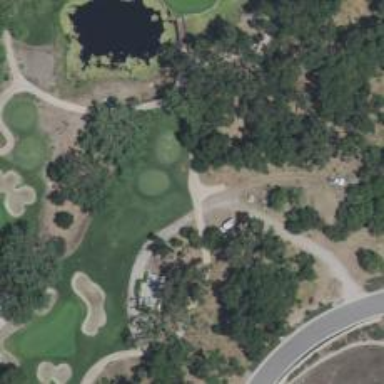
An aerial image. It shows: Path used for both walking and golf.